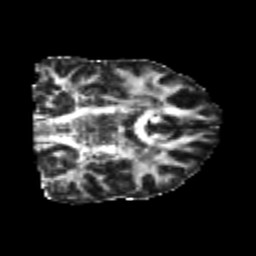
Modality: FA
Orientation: coronal
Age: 23
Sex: male
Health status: healthy
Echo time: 0.074 s